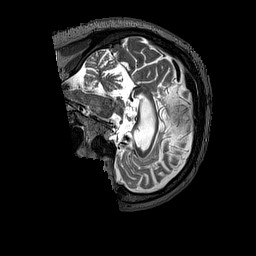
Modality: T2w
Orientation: sagittal
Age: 48
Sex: male
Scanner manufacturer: siemens
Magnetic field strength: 3 T
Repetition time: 3.2 s
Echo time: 0.567 s